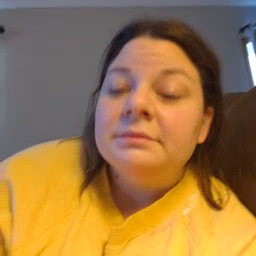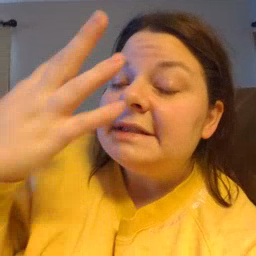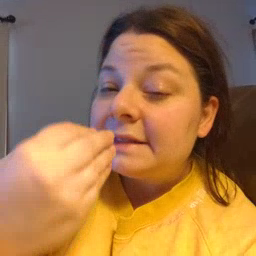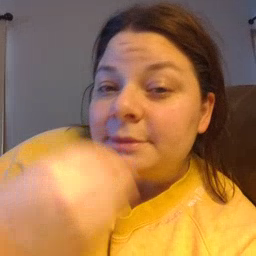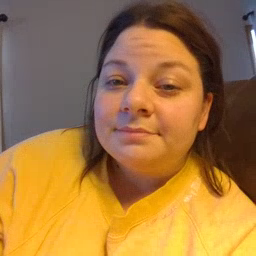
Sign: sleep